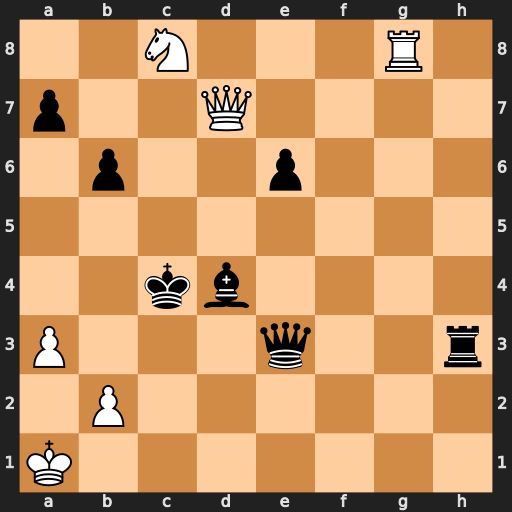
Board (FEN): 2N3R1/p2Q4/1p2p3/8/2kb4/P3q2r/1P6/K7
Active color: w
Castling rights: -
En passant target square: -
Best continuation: Nd6+ Kb3 Qb5+